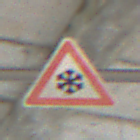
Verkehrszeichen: SchneeOderEisglaette
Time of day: MorningAfternoon
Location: Roofed (Suburban)
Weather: PartlyCloudy
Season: Winter
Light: Natural